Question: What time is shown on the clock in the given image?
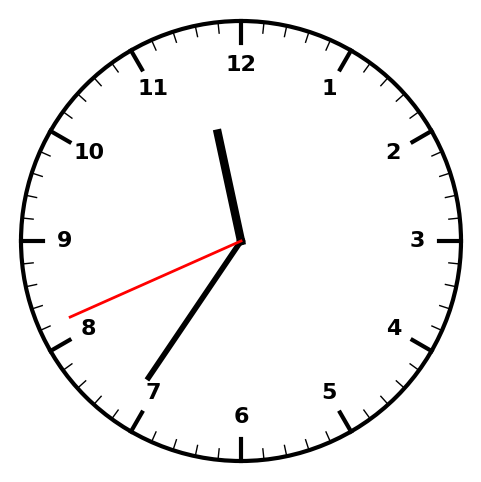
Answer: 11:35:41